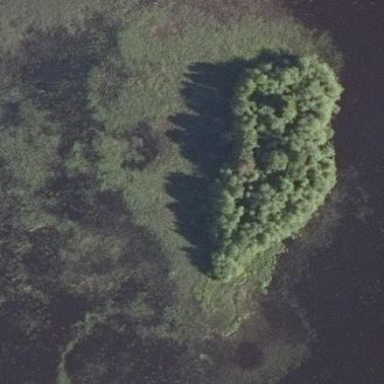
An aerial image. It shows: Islet surrounded by woodland.